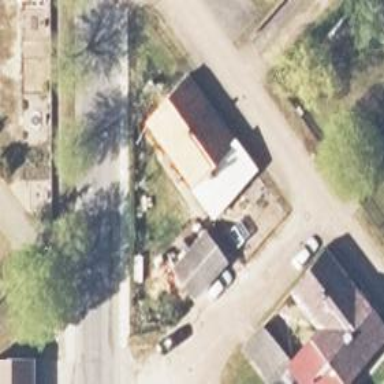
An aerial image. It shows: Kindergarten building.